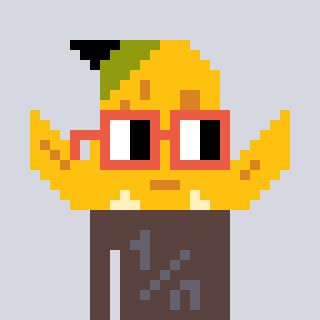
a pixel art character with square orange glasses, a banana-shaped head and a darkbrown-colored body on a cool background